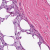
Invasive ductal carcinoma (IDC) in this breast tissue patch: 0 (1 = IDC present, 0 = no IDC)